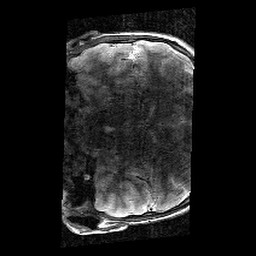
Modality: T2w
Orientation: coronal
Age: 13
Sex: male
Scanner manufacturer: siemens
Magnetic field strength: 3 T
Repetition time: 9.23 s
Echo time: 0.067 s